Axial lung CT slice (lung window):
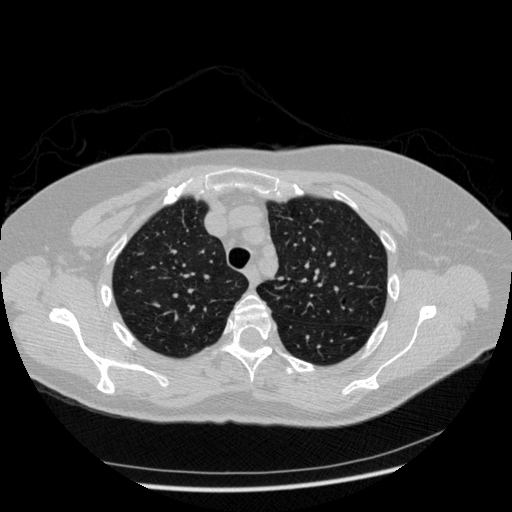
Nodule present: no